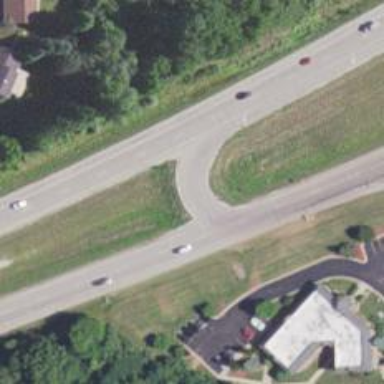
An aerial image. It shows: Primary link highway with asphalt surface.